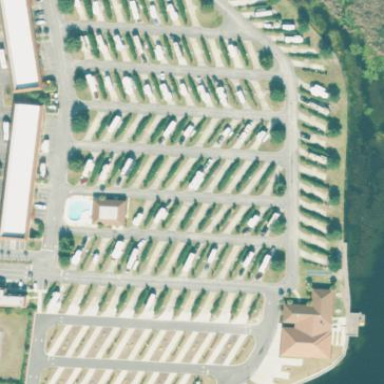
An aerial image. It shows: Campsite designated for tourism.